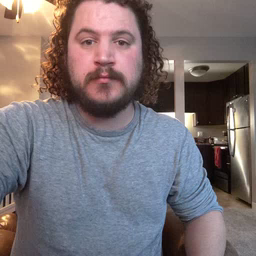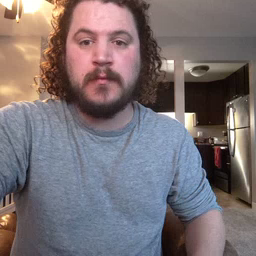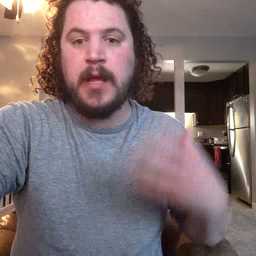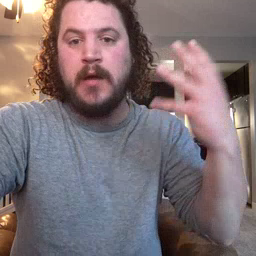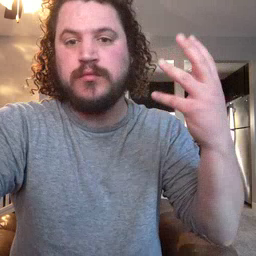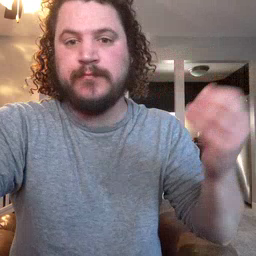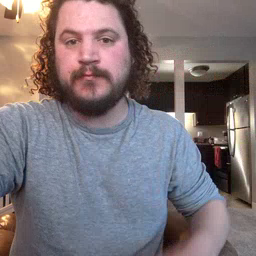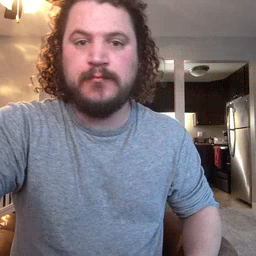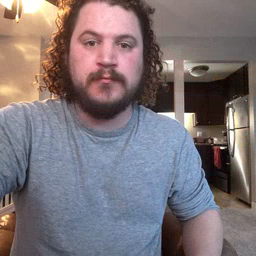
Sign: outside